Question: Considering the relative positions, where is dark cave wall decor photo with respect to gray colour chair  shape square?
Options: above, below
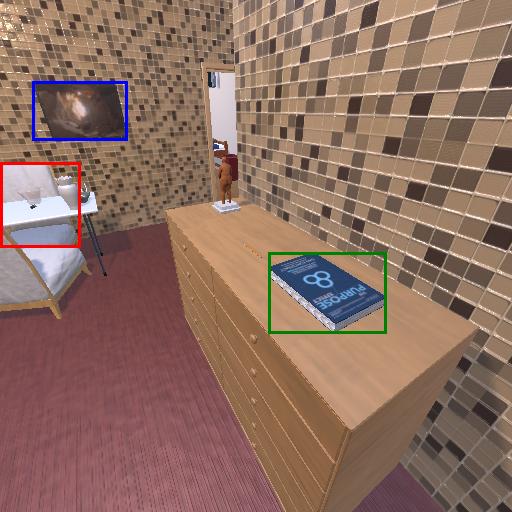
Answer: above